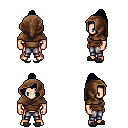
a pixel art fantasy rpg character, male body template, human, light skin, brown pirate shirt, metal pants, raven long topknot hairstyle, cloth hood, gray slippers, four views (front, back, left, right), 2x2 character sprite sheet, small pixel art, hard edges, no anti-aliasing